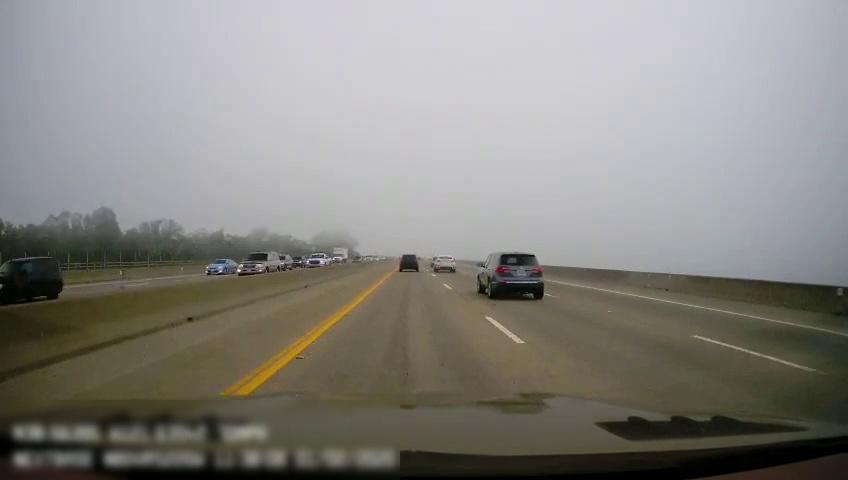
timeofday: Day
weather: Cloudy
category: Drivable Space
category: Drivable Space
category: Vehicles | Car
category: Vehicles | Truck
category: Vehicles | Car
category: Vehicles | Car
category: Vehicles | Car
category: Vehicles | SUV
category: Vehicles | Car
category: Vehicles | Car
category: Vehicles | SUV
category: Vehicles | SUV
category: Vehicles | SUV
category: Vehicles | SUV
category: Lanes | Current Lane
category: Lanes | Current Lane
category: Lanes | Alternate Lane
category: Lanes | Alternate Lane
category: Lanes | Alternate Lane
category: Lanes | Opposite Lane
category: Lanes | Opposite Lane